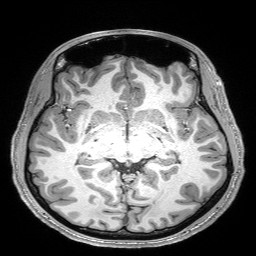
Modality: T1w
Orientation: coronal